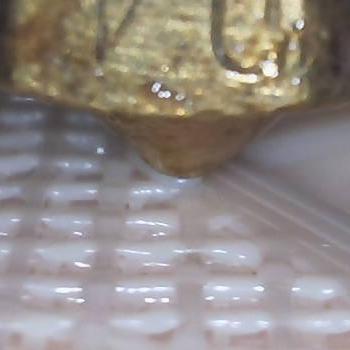
Flow rate: 212%